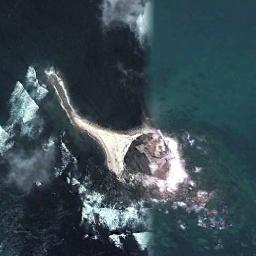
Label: beach